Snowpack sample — Loveland Pass, Silver Plume, Colorado, USA (1/12/25, 11:40 AM MST)
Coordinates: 39.66, -105.88
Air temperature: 7 °F
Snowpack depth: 140 cm
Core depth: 10 cm
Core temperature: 41 °F
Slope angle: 11°, slope face: 30°
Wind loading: high
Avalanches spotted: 2
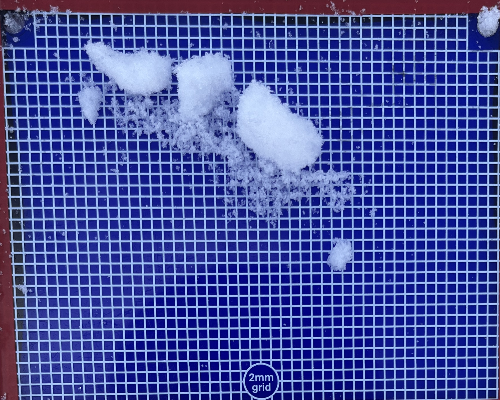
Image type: profile
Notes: Pilot using slightly modified coring method that took too large segment for snow profile picturing, advised not to use in higher level models. Two avalanche on south face nearby, partially cloudy with light snow in the last 24 hours. Lots of wind loading on eastern features.